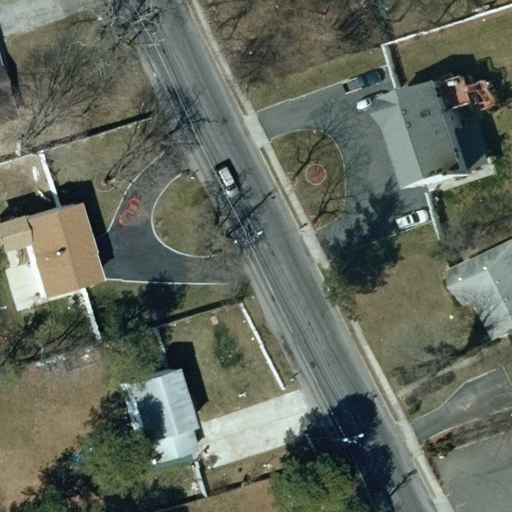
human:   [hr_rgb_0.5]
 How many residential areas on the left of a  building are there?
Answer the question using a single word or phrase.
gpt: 1

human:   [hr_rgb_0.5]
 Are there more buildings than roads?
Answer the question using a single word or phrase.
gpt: yes

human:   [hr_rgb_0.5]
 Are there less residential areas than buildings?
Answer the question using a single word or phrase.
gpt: yes

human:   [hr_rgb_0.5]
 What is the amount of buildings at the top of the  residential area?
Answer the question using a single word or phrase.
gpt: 5

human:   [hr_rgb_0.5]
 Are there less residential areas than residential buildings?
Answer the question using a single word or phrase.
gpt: yes

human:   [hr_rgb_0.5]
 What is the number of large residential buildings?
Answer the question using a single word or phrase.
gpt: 0

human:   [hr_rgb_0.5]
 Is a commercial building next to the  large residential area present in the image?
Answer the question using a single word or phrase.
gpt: no

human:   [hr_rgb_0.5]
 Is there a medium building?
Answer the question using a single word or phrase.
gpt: yes

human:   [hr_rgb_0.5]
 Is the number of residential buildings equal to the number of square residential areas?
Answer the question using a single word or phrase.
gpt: no

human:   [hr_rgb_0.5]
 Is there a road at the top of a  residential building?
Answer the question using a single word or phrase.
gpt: no

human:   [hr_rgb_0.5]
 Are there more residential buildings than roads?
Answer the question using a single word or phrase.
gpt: yes

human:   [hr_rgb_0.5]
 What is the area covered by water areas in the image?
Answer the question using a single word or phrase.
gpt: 0m2

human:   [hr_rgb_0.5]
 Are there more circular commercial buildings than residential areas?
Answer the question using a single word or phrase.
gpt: no

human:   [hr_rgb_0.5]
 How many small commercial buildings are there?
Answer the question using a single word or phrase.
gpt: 0

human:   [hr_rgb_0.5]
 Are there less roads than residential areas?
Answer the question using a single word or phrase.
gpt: no

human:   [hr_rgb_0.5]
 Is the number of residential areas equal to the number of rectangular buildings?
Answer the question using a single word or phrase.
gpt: no

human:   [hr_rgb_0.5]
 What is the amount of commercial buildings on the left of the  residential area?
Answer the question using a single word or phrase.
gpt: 0

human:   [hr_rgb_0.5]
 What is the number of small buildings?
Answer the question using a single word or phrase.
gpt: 1

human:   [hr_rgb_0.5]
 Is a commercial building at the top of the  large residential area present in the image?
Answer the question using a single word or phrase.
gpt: no

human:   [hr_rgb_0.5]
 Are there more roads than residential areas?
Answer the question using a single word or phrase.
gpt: no

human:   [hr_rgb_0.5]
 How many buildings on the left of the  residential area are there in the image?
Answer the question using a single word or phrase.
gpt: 0

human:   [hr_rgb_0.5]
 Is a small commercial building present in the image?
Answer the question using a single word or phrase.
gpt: no

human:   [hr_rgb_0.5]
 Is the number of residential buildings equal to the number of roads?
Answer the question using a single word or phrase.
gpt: no

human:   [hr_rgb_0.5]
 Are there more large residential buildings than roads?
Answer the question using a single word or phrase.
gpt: no

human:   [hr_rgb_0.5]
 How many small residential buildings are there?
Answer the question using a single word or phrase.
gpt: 1

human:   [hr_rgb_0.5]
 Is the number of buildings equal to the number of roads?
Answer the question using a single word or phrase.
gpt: no

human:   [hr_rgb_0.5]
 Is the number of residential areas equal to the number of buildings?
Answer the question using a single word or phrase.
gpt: no

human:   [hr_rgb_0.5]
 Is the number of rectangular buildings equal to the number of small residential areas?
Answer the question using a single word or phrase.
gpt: no

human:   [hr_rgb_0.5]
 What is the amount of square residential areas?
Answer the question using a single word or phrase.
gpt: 0

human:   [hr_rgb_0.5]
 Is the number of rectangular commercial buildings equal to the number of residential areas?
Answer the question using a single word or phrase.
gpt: no

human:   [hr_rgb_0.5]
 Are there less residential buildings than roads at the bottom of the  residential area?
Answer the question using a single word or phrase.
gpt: no

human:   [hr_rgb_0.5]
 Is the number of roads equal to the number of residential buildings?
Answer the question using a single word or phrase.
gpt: no

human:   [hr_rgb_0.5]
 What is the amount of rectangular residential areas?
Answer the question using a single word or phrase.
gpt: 1

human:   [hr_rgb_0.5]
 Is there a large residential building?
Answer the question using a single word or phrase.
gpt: no

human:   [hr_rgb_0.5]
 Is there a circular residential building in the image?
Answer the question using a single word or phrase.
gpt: no

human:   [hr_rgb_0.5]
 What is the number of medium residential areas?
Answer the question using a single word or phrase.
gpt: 0